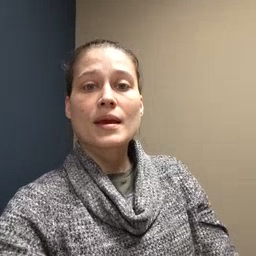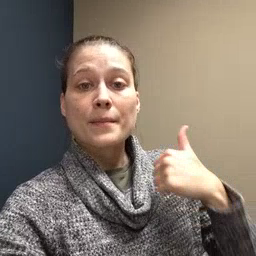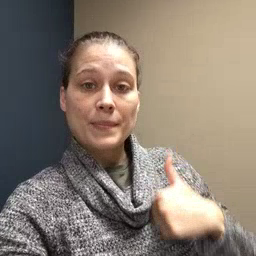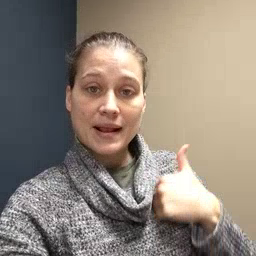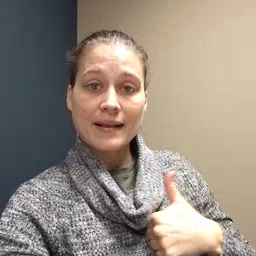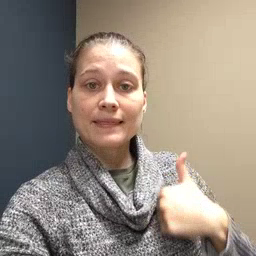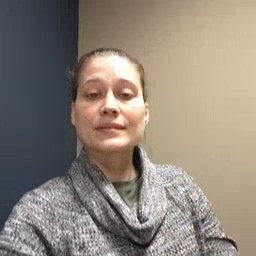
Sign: bath